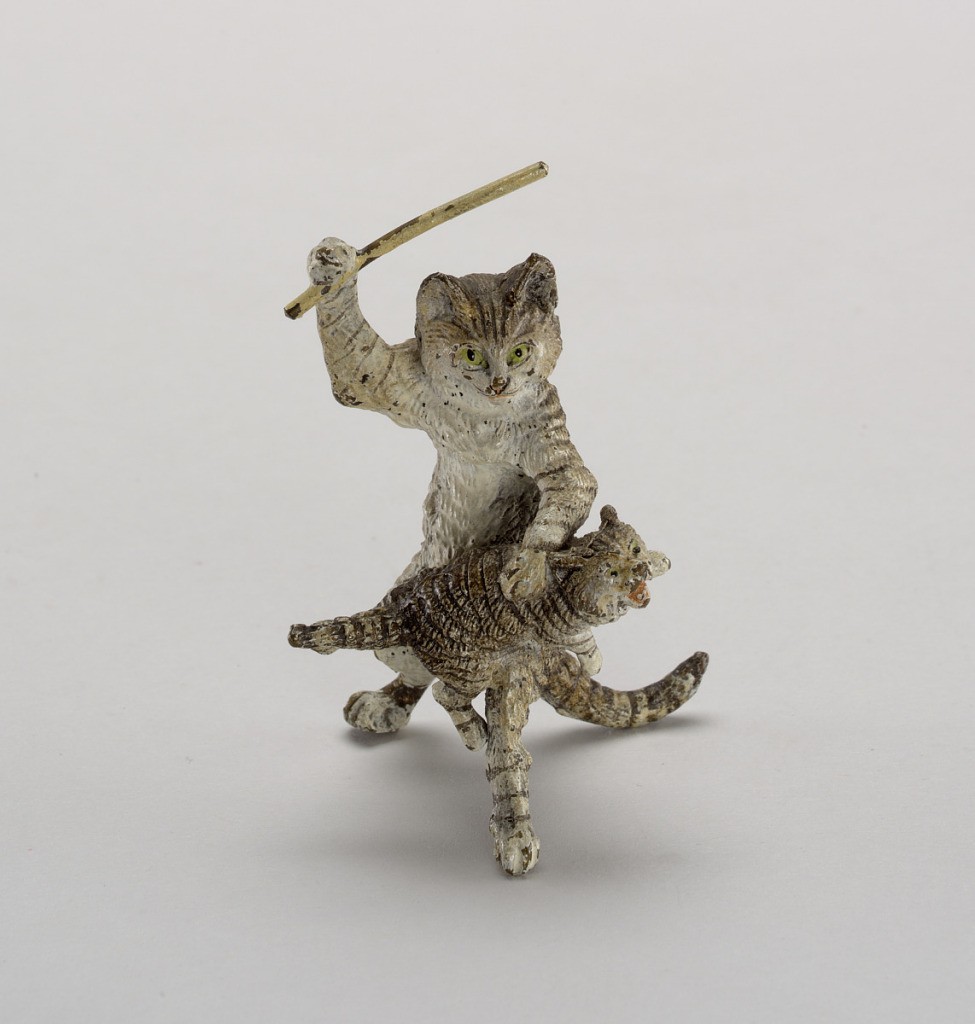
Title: Cat and kitten
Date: late 19th–early 20th century
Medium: Cast and painted brass
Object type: Figure
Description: Gray, black, and white tabby cat standing on hind legs holds an upraised stick above a mewing kitten lying across its knee, as if in the act of spanking.